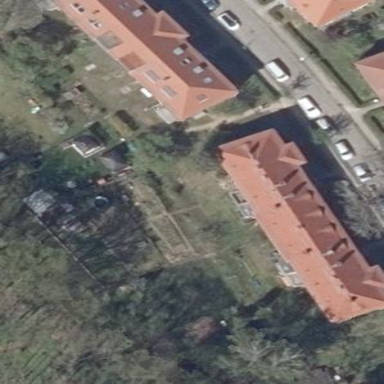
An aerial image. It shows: Historic building with apartments. The building has hipped roof made of red roof tiles.